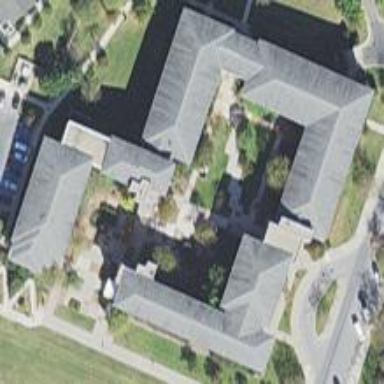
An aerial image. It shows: Dormitory building.